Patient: sex M, age 64
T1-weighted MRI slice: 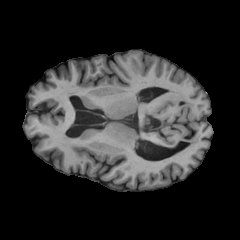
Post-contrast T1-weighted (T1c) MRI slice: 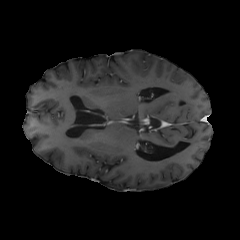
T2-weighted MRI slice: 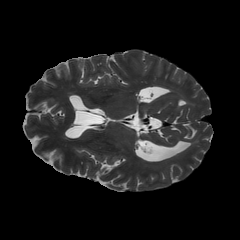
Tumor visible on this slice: no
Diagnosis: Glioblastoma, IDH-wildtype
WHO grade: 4